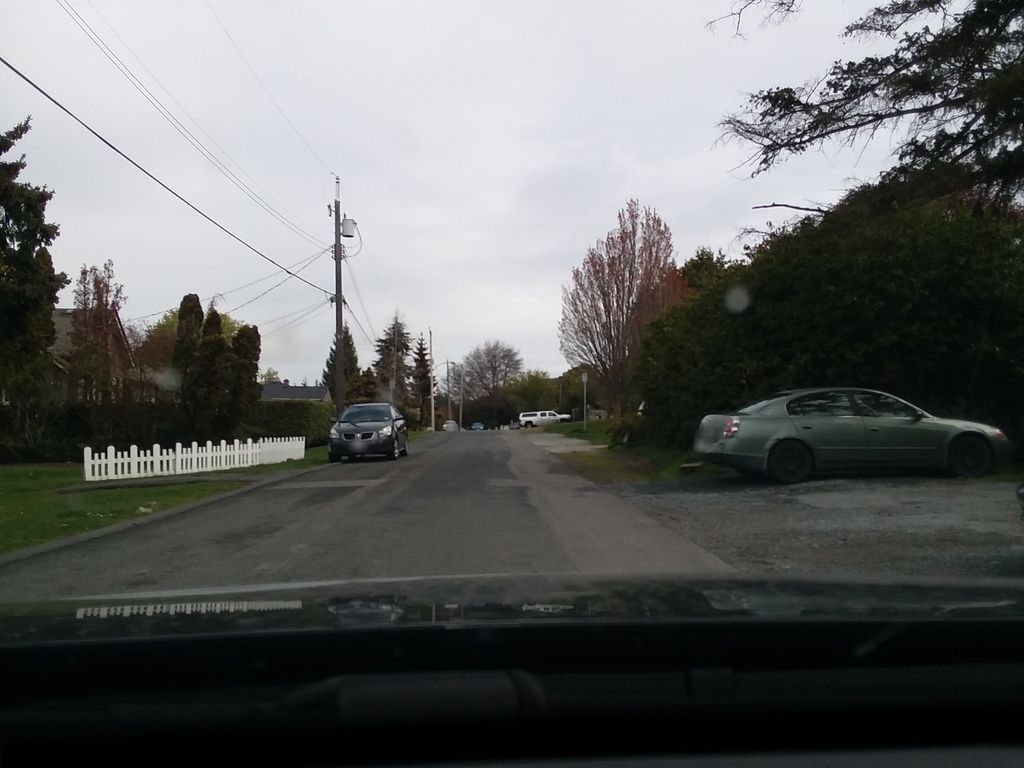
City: victoria